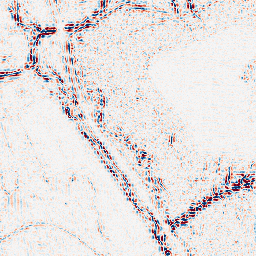
Category: wavelet
Decomposition family: wavelet_biorthogonal
Decomposition parameters: wavelet: bior4.4
level: 2
Upsampling method: cubic_catmull_rom
Upsampling parameters: scale: 2
Upsampling scale: 2